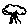
Label: tree